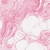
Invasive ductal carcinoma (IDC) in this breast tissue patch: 0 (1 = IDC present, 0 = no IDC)